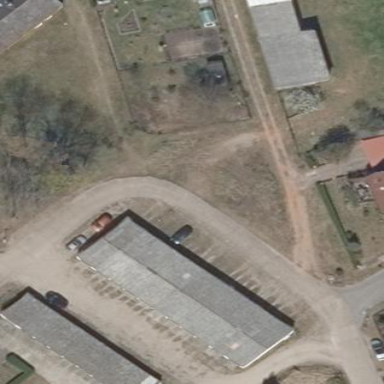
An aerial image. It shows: Group of garages.